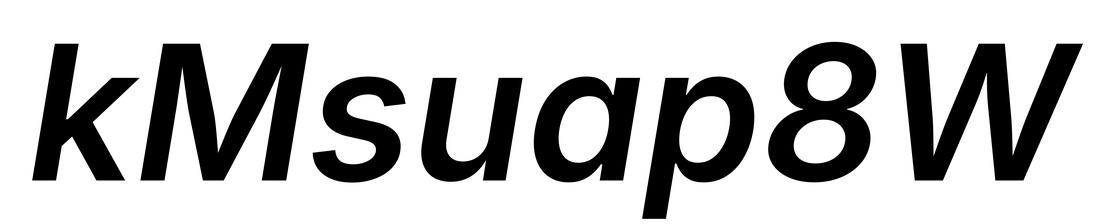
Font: Inter-Italic_SemiBold_Italic